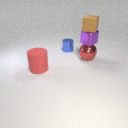
small purple metal cube above large red metal sphere